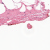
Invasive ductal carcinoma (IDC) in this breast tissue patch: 0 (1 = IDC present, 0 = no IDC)